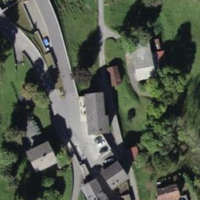
EUNIS habitat code: 54
Species observed at this site:
Prunella vulgaris
Vaccinium myrtillus